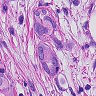
Metastatic tissue present: yes